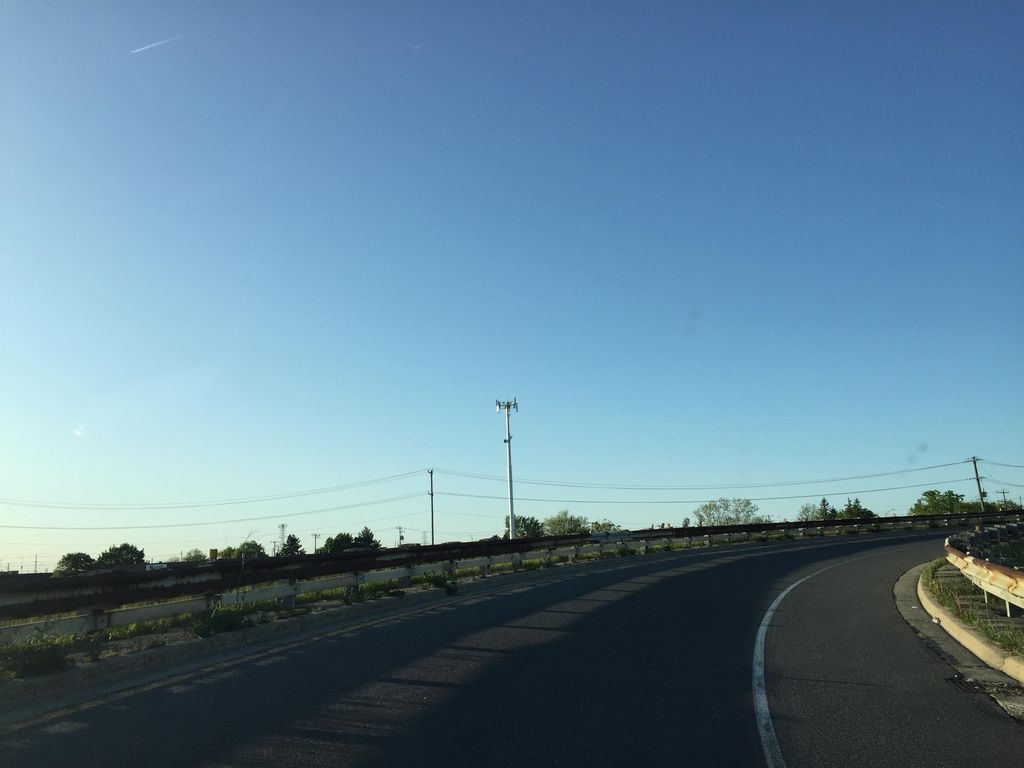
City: kitchener-waterloo